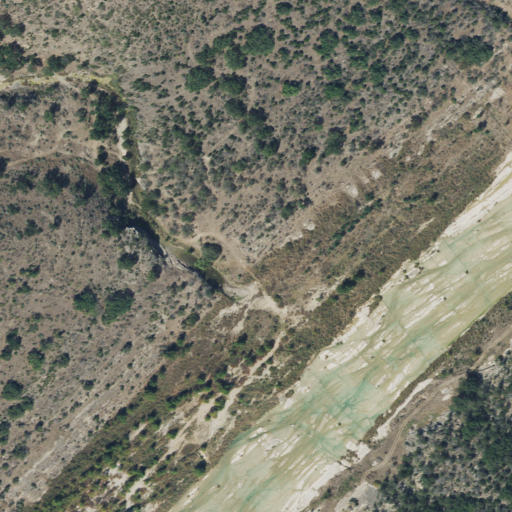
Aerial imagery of valley in Texas named Cedar Hollow containing shrub, open water, woody wetlands, deciduous forest, and evergreen forest